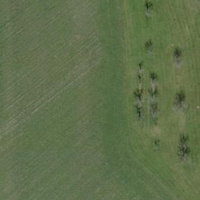
EUNIS habitat code: 25
Species observed at this site:
Macrosaccus robiniella